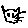
Label: cat